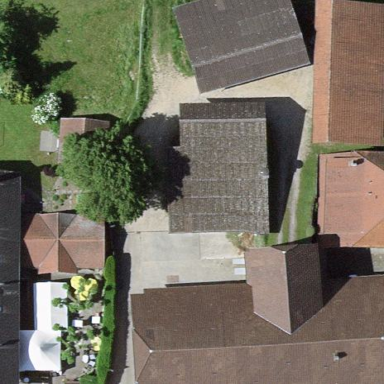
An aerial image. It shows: Farm auxiliary building.